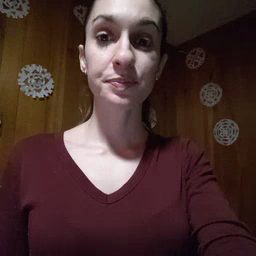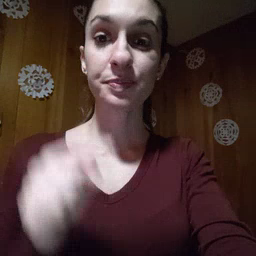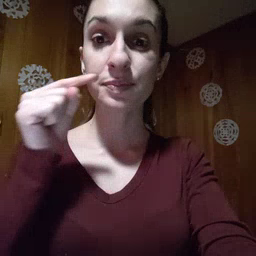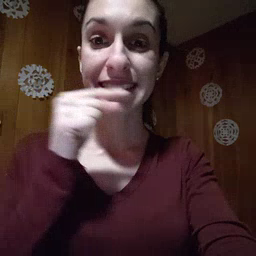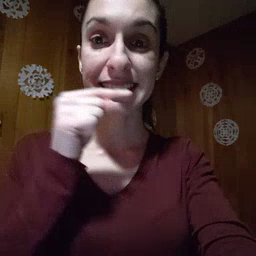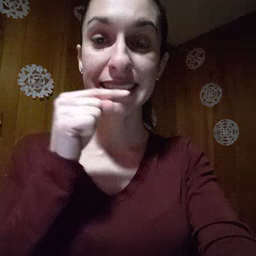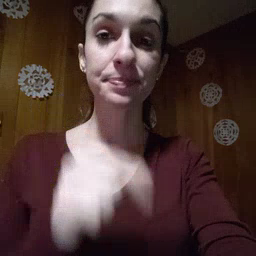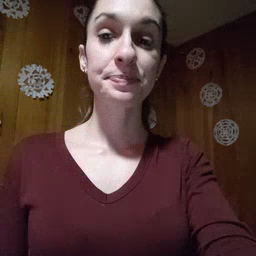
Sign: toothbrush